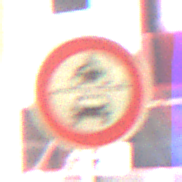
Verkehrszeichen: VerbotKraftfahrzeuge
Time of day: Midday
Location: Indoor (Urban)
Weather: NotSpecified
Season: NotSpecified
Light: Natural